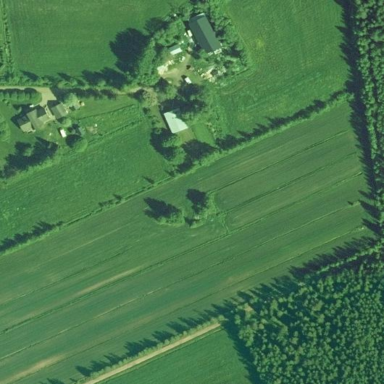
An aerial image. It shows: Farmyard area.